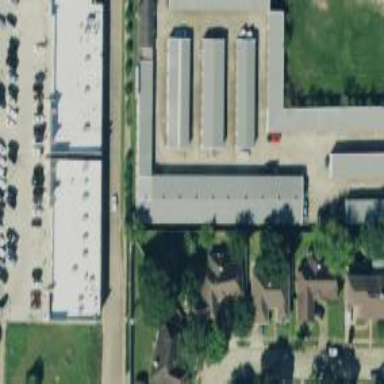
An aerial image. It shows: Group of garages.